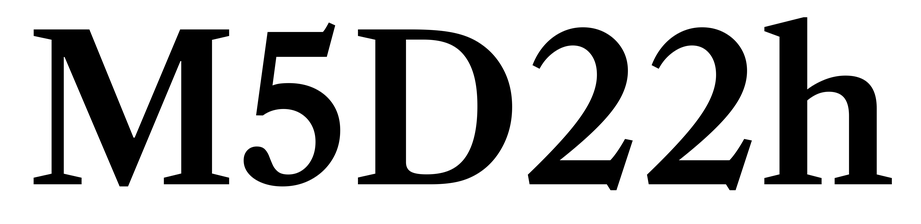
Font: LibreCaslonText_SemiBold